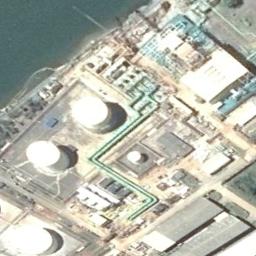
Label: storage_tank